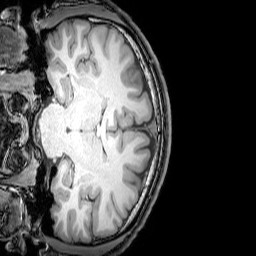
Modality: T1w
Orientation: coronal
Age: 24
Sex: male
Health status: healthy
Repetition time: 0.081 s
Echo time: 0.037 s